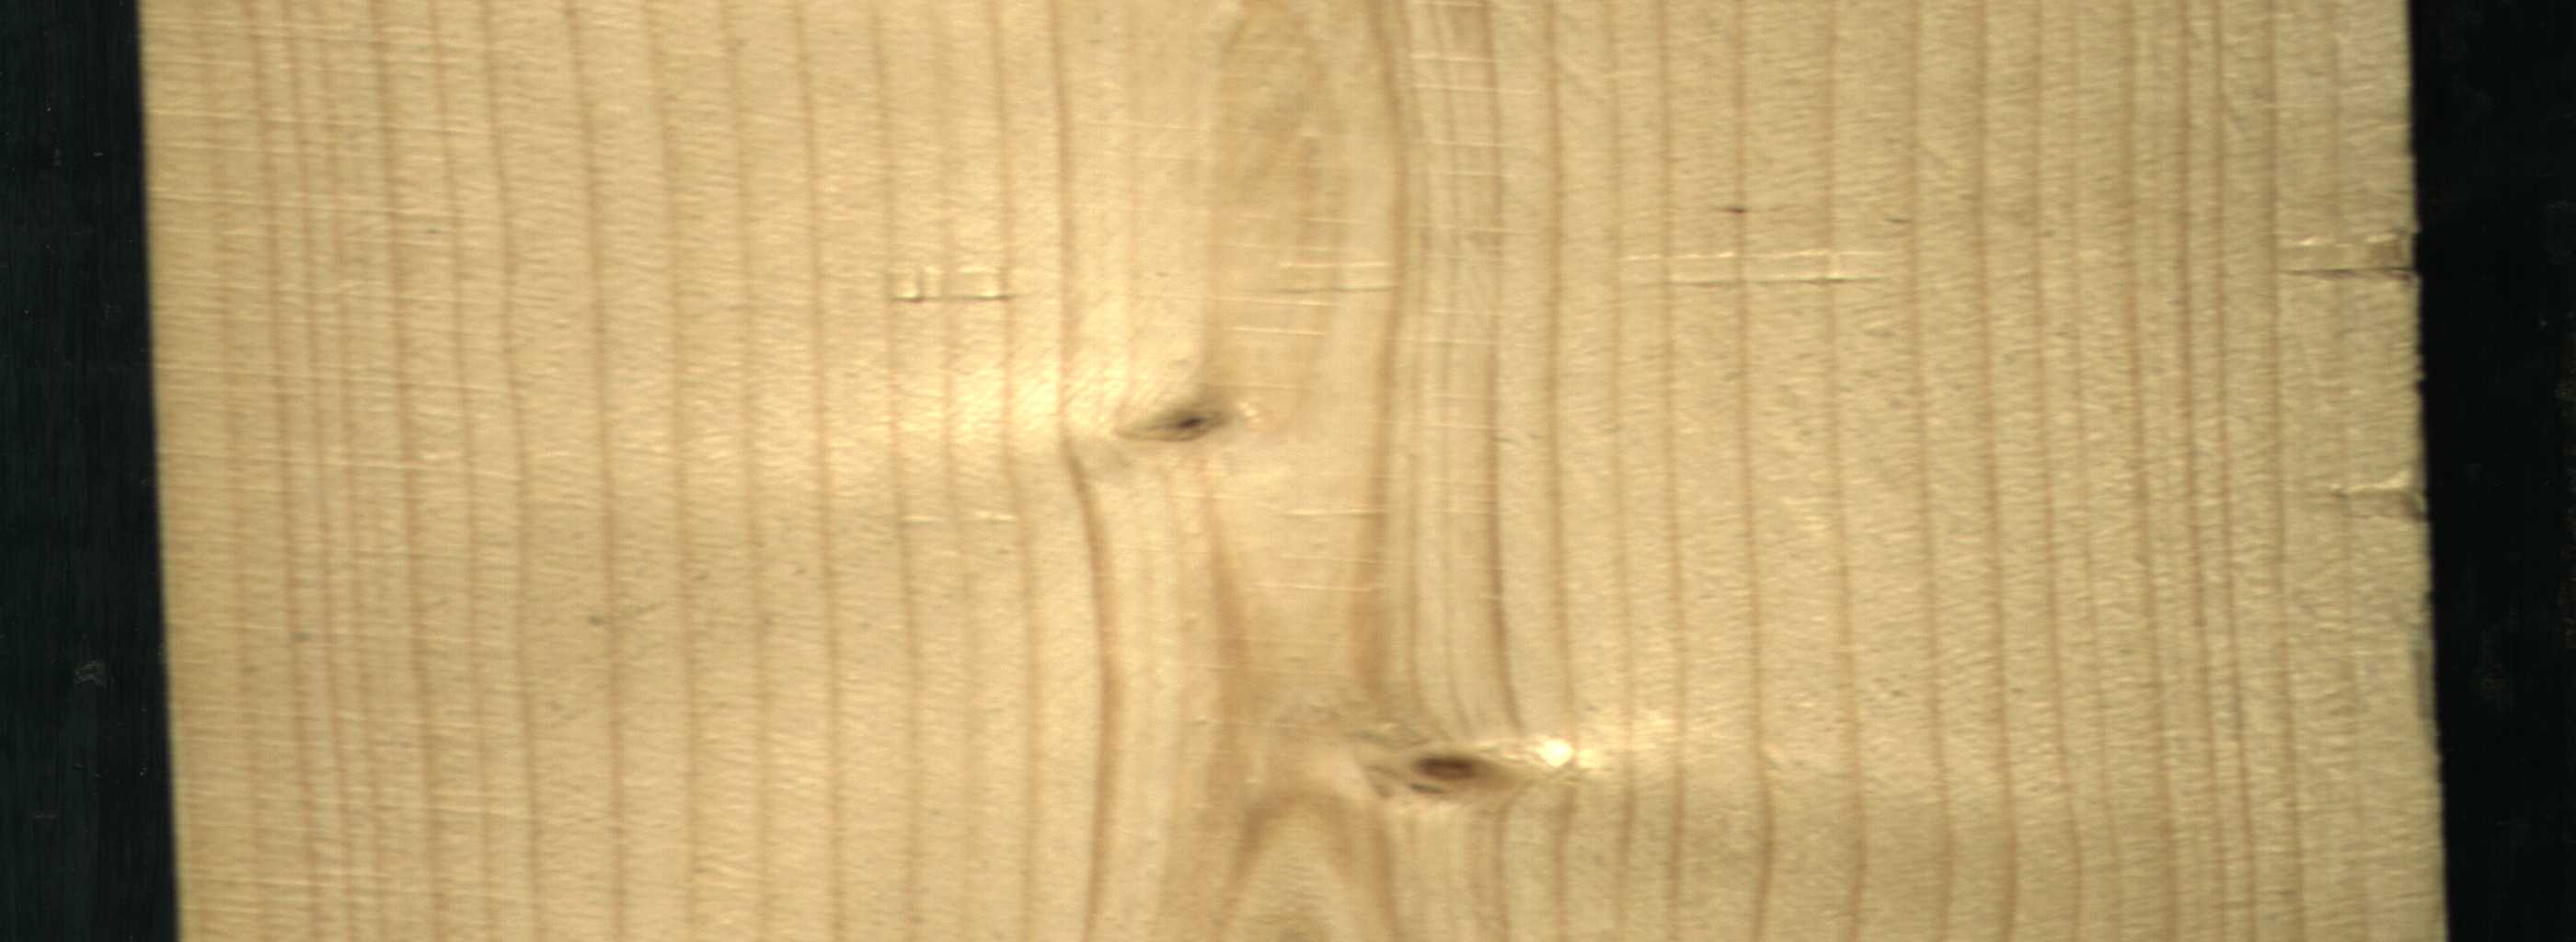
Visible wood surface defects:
Live_Knot
Live_Knot